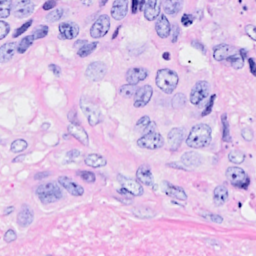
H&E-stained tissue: Breast